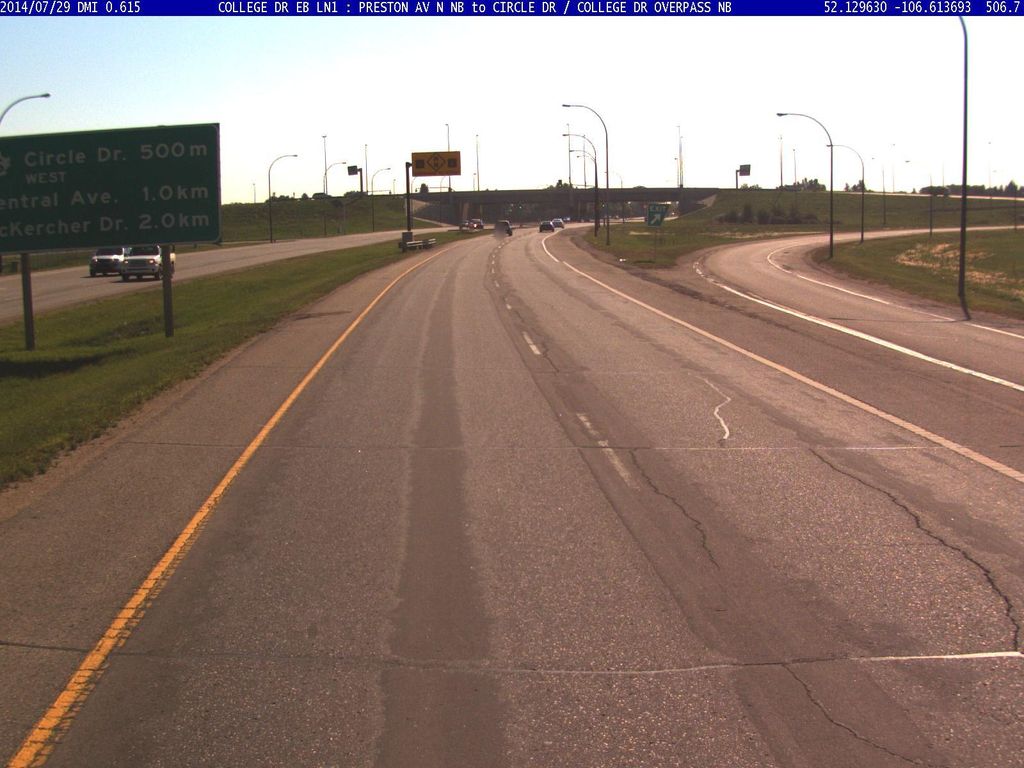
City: saskatoon